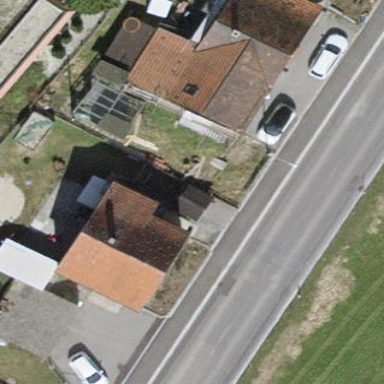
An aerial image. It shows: Detached building.